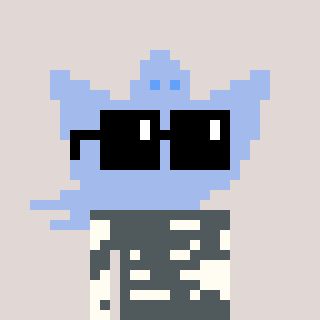
a pixel art character with square black sunglasses, a ghost-B-shaped head and a grayscale-colored body on a warm background